Question: How to escape 'f:SelectItem itemLabel' attribute so that I can add a hyperlink in the label?
Using following code, I was able to escape 'h:outputText' but not 'f:selectItem'.
'''
<h:outputText value="MyLink &lt;a href=&quot;http://google.com&quot; &gt;Google &lt;/a&gt;" escape="false"/>
<h:selectOneRadio id="p" value="#{bean.somevalue}" required="true" >
<f:selectItem escape="false" escapeItem="false" itemLabel="One &lt;a href=&quot;http://google.com&quot; &gt;Google &lt;/a&gt;" itemValue="O" />
<f:selectItem escape="false" escapeItem="false" itemLabel="Two &lt;a href=&quot;http://stackoverflow.com&quot; &gt;Stackoverflow&lt;/a&gt;" itemValue="T" />
</h:selectOneRadio>
'''
I want something as in following image

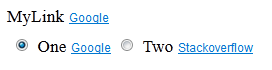
Answer: This is a documentary bug in JSF. The <URL>.
The following construct should work for you (at least, it does for me on Mojarra 2.1.17):
'''
<h:selectOneRadio>
<f:selectItem itemEscaped="false" itemLabel="One &lt;a href=&quot;http://google.com&quot; &gt;Google &lt;/a&gt;" itemValue="O" />
<f:selectItem itemEscaped="false" itemLabel="Two &lt;a href=&quot;http://stackoverflow.com&quot; &gt;Stackoverflow&lt;/a&gt;" itemValue="T" />
</h:selectOneRadio>
'''